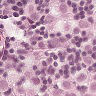
Metastatic tissue present: yes